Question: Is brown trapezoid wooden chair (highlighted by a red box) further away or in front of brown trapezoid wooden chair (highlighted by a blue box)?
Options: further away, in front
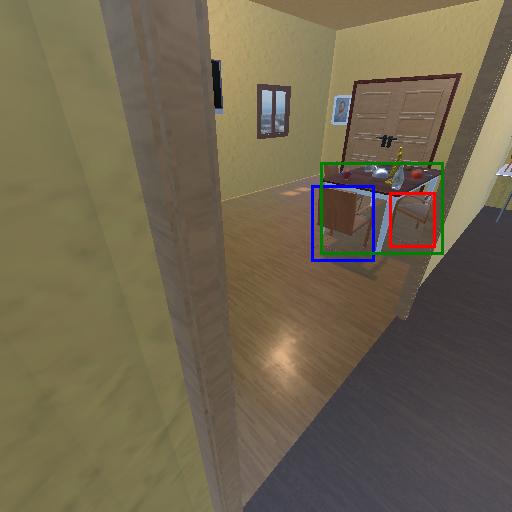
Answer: further away